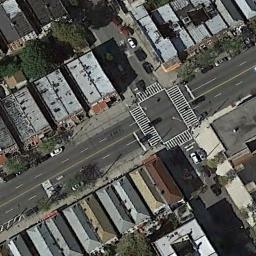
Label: intersection